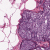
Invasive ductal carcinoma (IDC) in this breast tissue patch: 0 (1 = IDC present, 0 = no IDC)